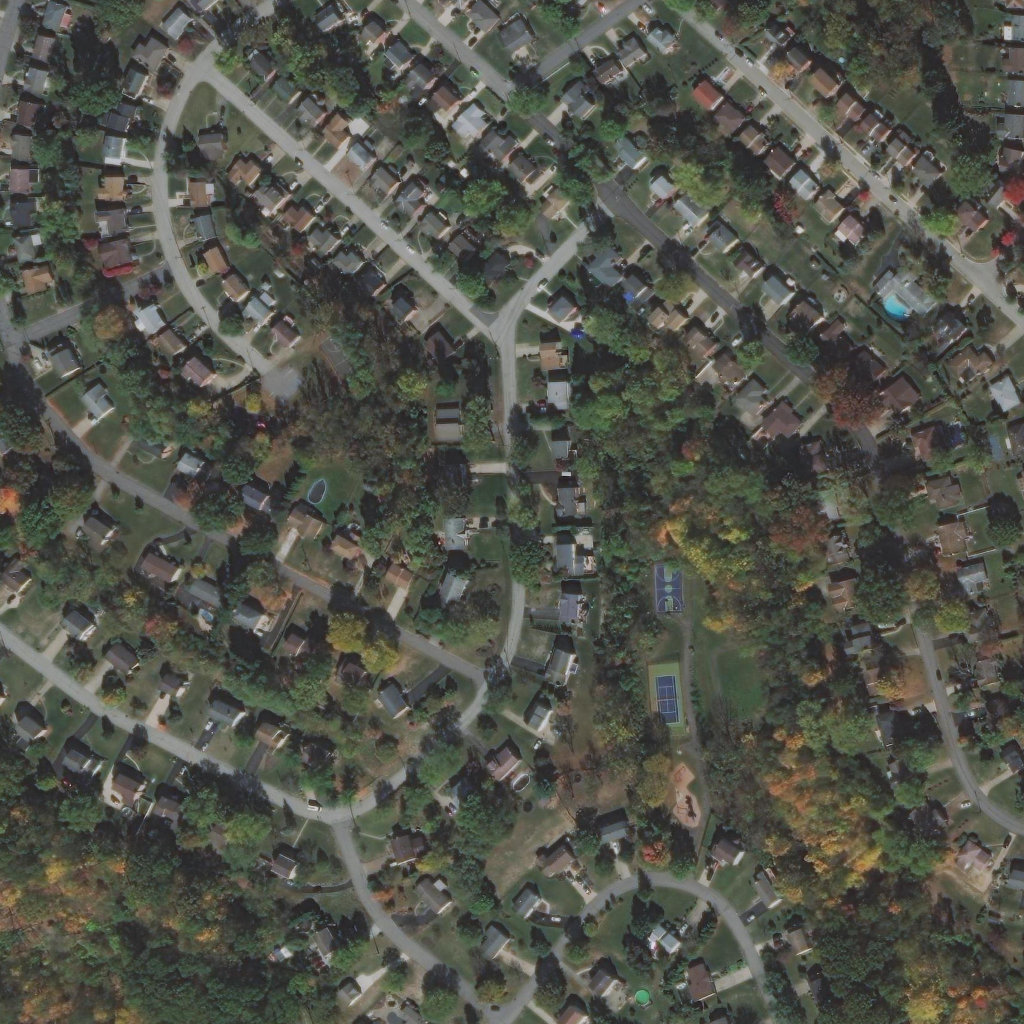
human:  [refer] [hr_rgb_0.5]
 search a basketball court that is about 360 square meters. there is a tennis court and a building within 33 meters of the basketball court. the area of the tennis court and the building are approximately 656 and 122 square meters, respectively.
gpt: <box>[[63, 54, 66, 59, 0]]</box>

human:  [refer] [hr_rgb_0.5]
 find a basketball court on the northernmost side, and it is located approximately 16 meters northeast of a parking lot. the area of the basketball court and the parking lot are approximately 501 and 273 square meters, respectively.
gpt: <box>[[31, 31, 37, 38, 0]]</box>

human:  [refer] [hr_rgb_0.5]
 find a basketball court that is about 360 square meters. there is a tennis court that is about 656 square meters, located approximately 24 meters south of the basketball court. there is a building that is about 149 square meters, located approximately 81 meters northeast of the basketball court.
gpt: <box>[[63, 54, 66, 59, 0]]</box>